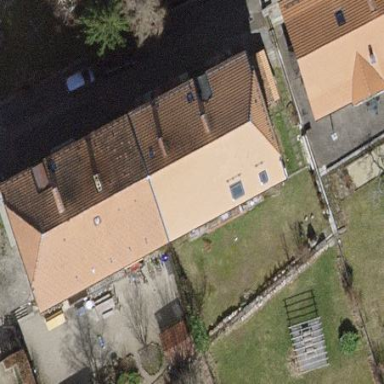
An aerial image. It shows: Apartments building with side-hipped roof shape.